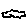
Label: cloud